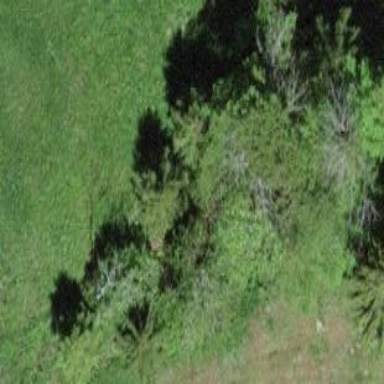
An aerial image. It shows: Forest area.